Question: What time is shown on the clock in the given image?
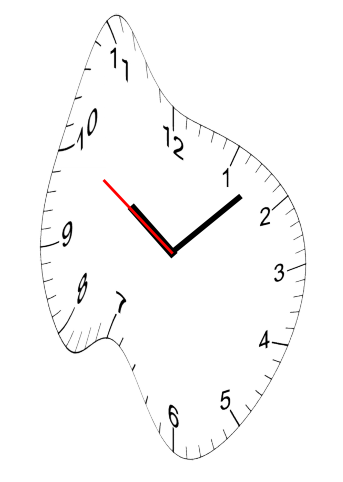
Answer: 10:07:50